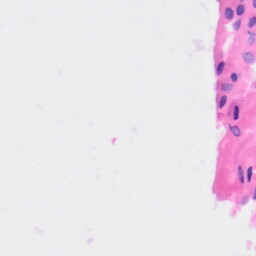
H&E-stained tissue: Kidney